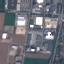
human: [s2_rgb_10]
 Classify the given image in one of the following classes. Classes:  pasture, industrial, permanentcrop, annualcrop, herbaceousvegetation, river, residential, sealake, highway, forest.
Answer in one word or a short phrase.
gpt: Industrial